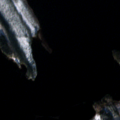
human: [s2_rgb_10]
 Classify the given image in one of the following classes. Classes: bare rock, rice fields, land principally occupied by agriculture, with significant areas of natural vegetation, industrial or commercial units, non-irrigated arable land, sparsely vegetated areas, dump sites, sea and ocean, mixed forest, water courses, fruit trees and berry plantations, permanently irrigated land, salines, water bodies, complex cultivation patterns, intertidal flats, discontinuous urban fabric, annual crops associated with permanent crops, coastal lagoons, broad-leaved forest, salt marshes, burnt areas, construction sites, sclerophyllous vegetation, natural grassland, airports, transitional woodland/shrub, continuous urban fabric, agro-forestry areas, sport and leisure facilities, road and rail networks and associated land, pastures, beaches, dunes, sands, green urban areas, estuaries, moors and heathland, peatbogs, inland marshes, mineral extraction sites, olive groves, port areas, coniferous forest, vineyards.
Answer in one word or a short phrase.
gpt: coniferous forest, mixed forest, water bodies